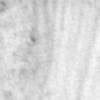
Label: no_change